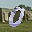
Label: 0